Interaction volume radius: 5 \u00c5
Interaction volume height: 10 \u00c5
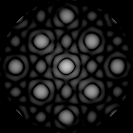
Disorder parameter: 0.07454